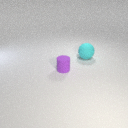
large cyan rubber sphere behind small purple rubber cylinder